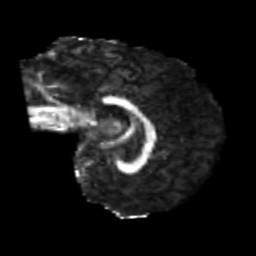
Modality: FA
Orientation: sagittal
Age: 23
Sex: female
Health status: healthy
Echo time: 0.074 s